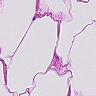
Metastatic tissue present: no